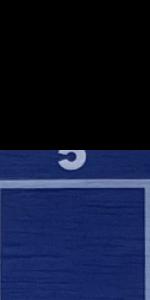
Label: Empty